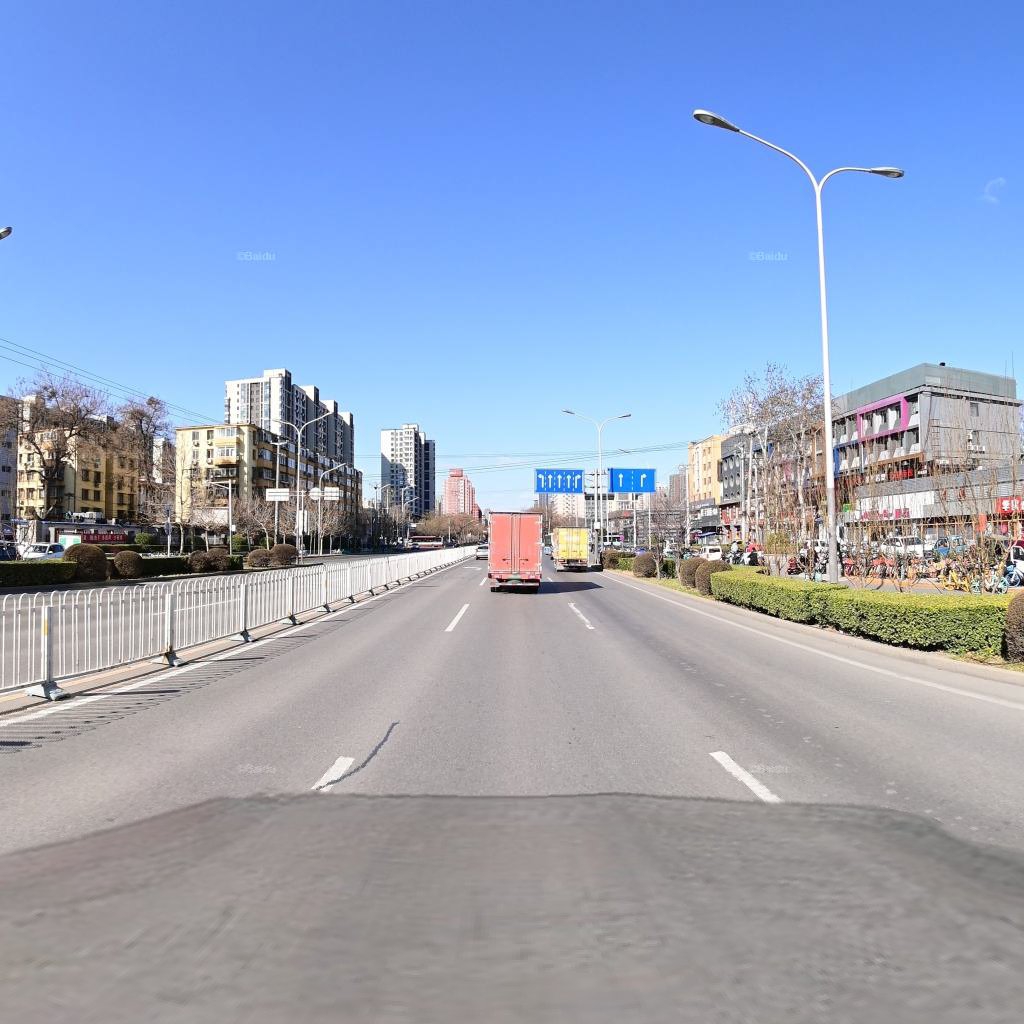
Region: Chaoyang
Road damage annotations: longitudinal patch